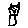
Label: cat